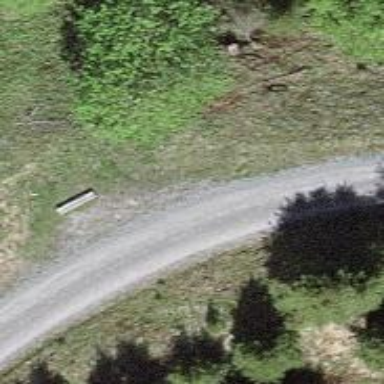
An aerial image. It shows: Bench for seating.